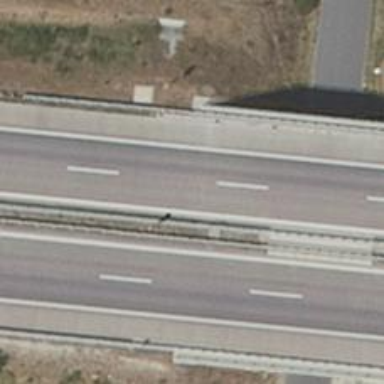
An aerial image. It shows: Motorway bridge.